Question: I'm generating a product list using php and tables however it currently looks like this:

Where each item is displayed under the previous one. I'm trying to get it so the each product is displayed next to each other, and once it reaches the containers width it goes to the next line.
I'm not sure if using table is correct method but I'm pretty new at this and I'm not sure what else I could use. Could someone point me into the right direction.
Here's part of the code that is generating the products in my php:
'''
while($row = mysqli_fetch_array($result)){
echo "<tr>
<td><img src='$row[imagepath]' width='225' height'150' /></td>
</br>
<td>$row[name]</td>
<div class='textwrap' ><td>$row[description]</td></div>
<td>PS$row[price]</td>
<form action='basket.php' method='post'>
<input type='submit' value='Add to basket' name='$row[pid]' />
</form>
</tr>";
}
echo "</table>";
'''
Heres relevant CSS code too:
'''
.products{
position: absolute;
left: 0;
right: 0;
margin: auto;
width: 1000px;
height: 1000px;
padding: 3px;
}
.textwrap{
word-wrap: break-word;
width: 225px;
margin-top:5px;
margin-bottom:5px;
}
'''
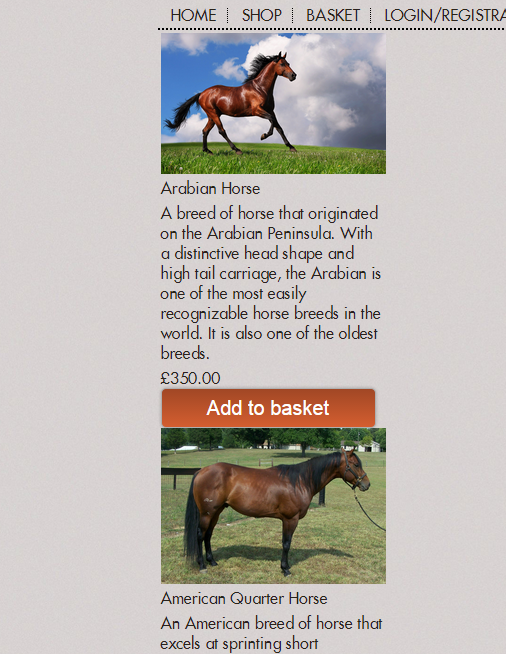
Answer: The table element is, strictly speaking, for tabular data, I would see this more as a list of products and as such would mark up something like this:
'''
<ul class="products">
<?php $i=0; for each($products as $product { $i++; ?>
<li class="products__single <?php if($i %4 = 0){ echo 'last'} ?>">
<span class="image"><?php //echo image here ?></span>
<span class="title"><?php //echo title here ?></span>
<span class="description"><?php //echo description here ?></span>
<span class="price"><?php//echo price here ?></span>
</li>
<?php } //end for each loop ?>
</ul>
'''
CSS
'''
.products__single {
float: left;
width: 23%;
margin-right: 2.66%;
margin-bottom: 20px;
}
.products__single.last {
margin-right: 0;
}
@media all and(max-width: 600px) {
.products__single {
width: 100%;
margin-right: 0;
}
}
'''
The $i variable is simply to enable us to add a last class on every fifth element preventing the margin-right from breaking the layout.
Then below a given width the media query kicks in and reduces the number of columns to 1.
I haven't tested this but it should be pretty close to what you want.